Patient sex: F
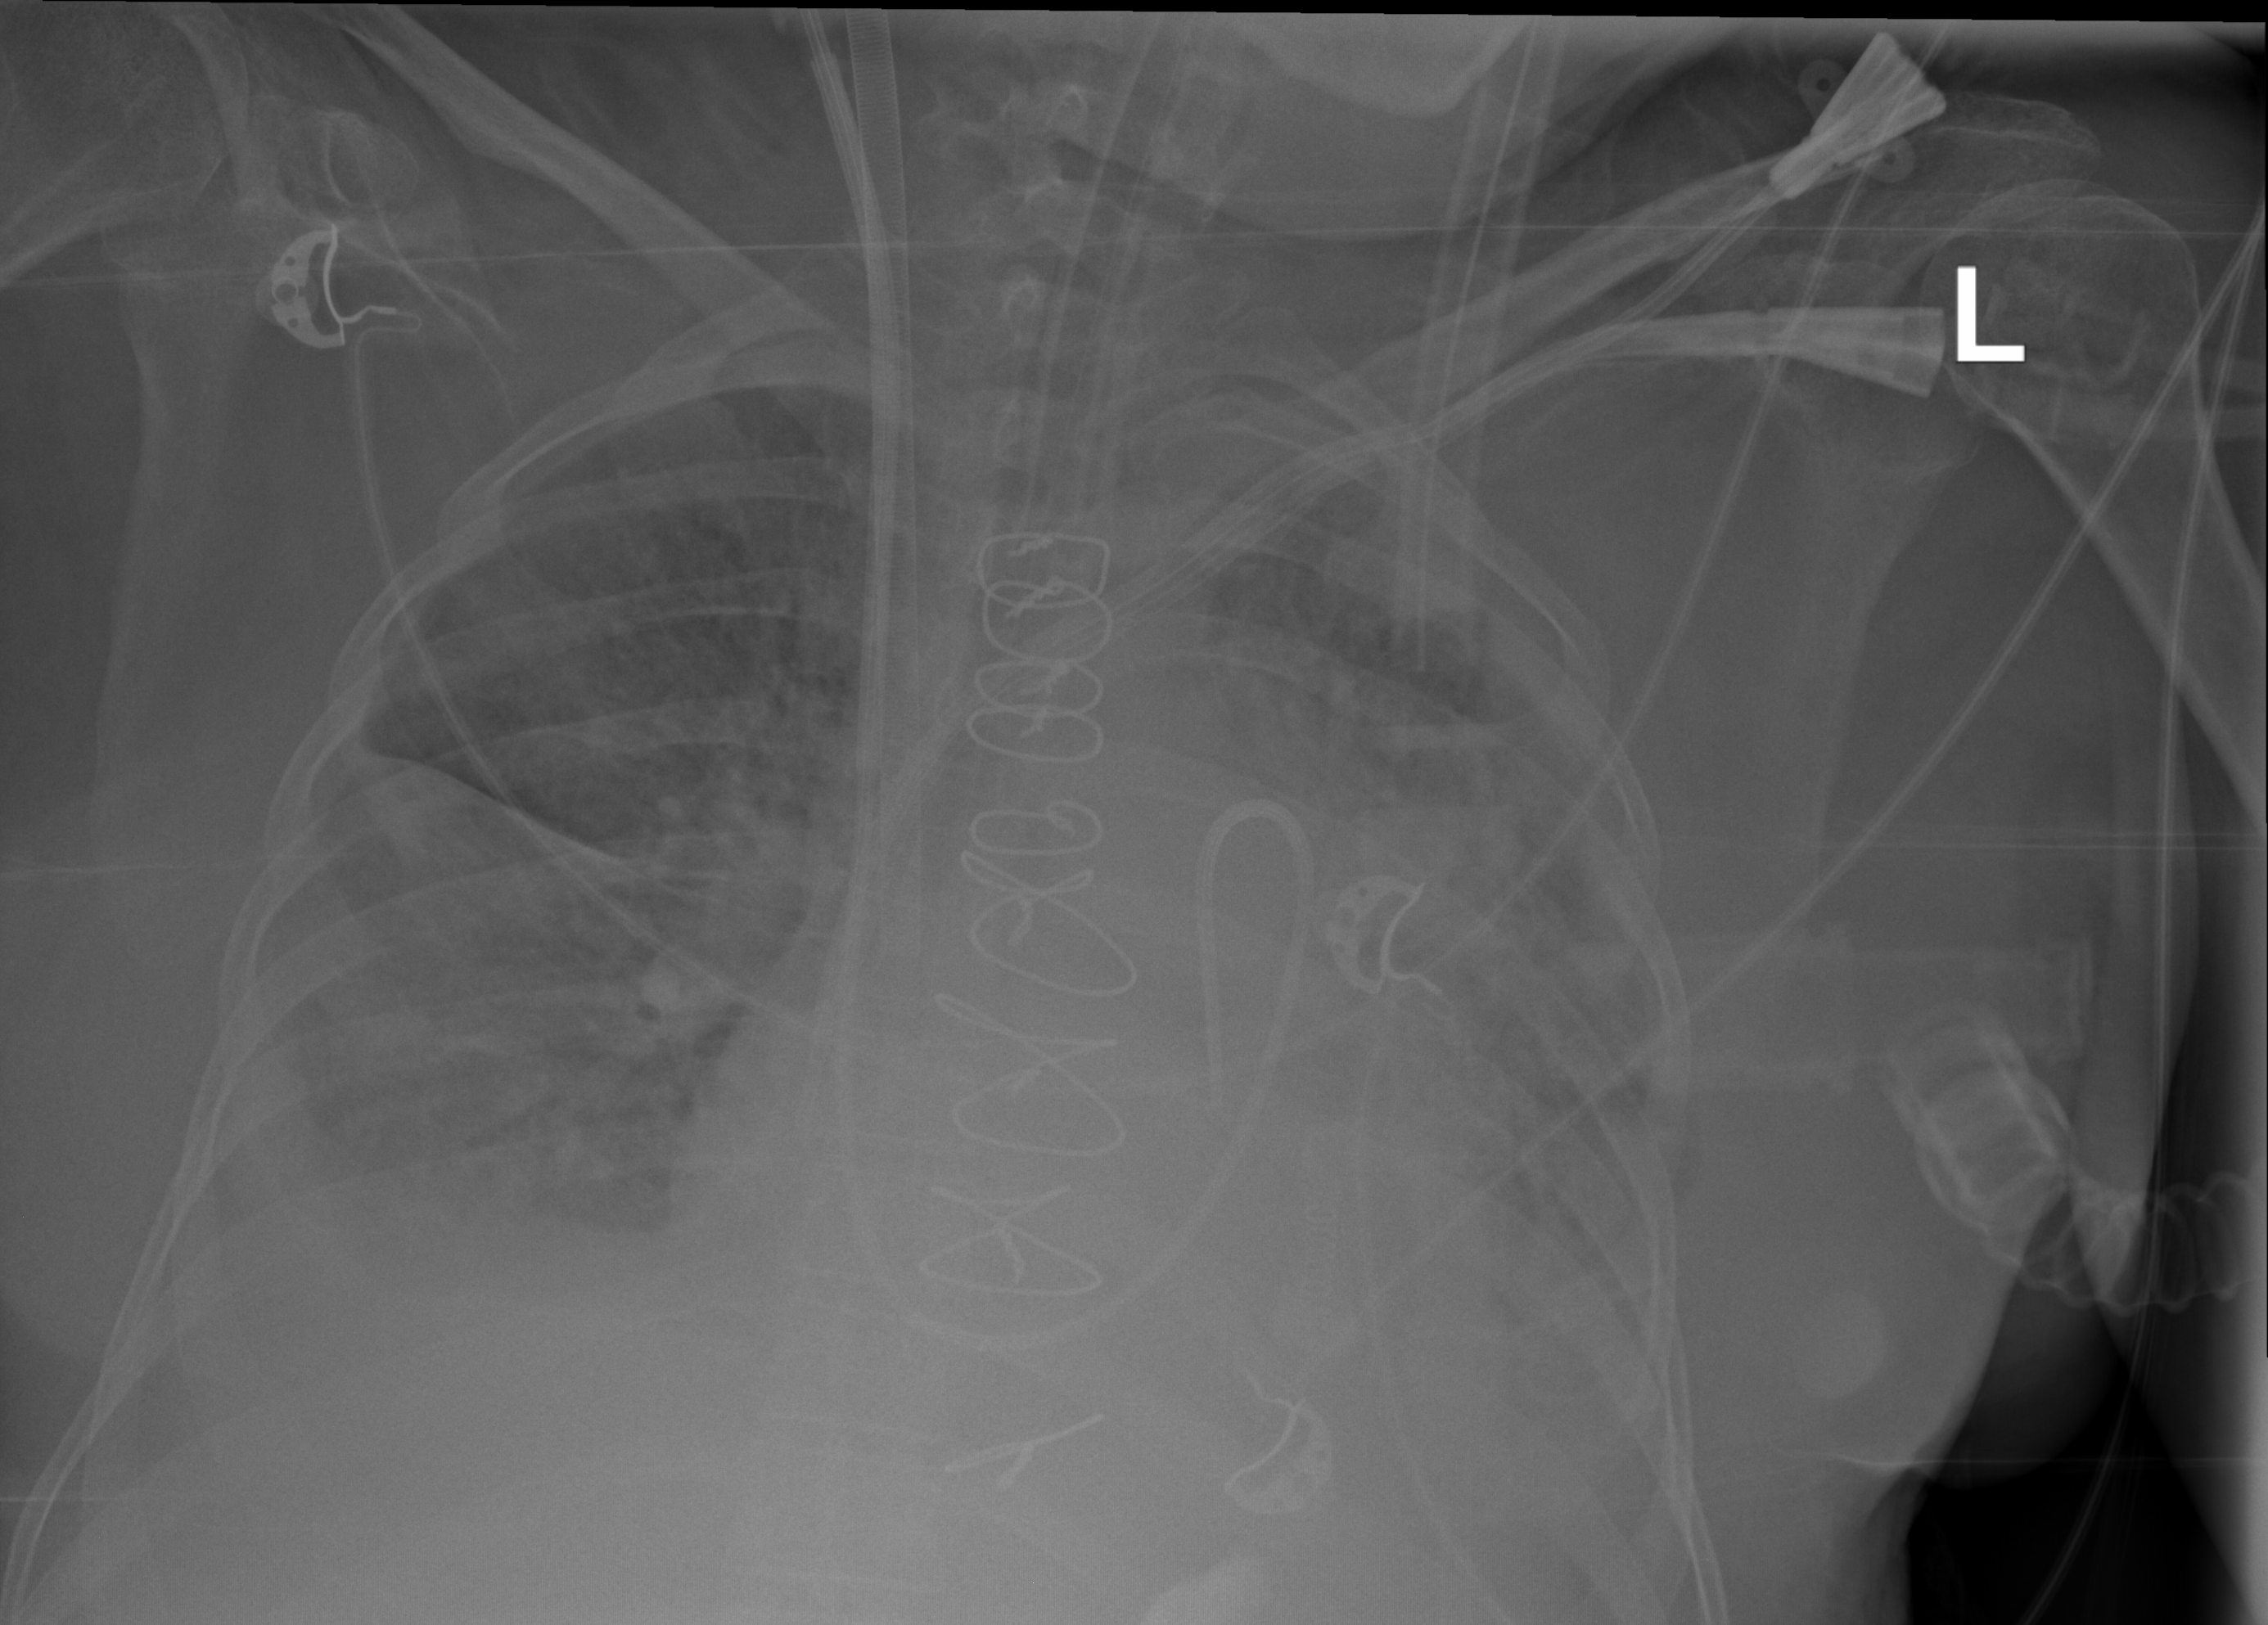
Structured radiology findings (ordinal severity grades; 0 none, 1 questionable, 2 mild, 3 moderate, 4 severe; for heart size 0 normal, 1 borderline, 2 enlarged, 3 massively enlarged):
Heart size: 2
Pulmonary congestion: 2
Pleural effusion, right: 2
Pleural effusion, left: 2
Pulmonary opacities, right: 3
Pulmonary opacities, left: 3
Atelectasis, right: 3
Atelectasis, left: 3